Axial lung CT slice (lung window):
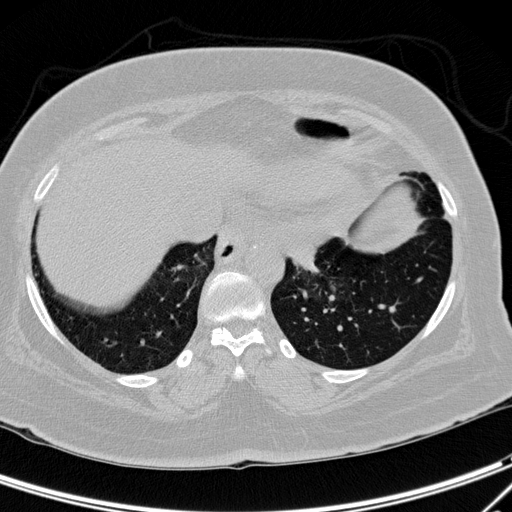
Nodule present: no